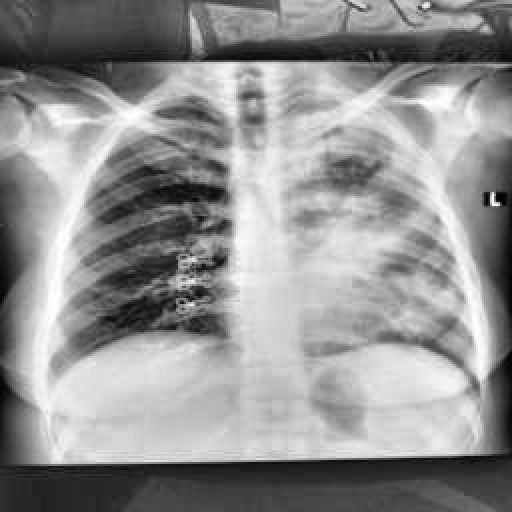
Finding: TUBERCULOSIS